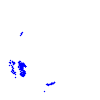
Particle: proton